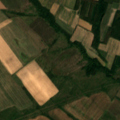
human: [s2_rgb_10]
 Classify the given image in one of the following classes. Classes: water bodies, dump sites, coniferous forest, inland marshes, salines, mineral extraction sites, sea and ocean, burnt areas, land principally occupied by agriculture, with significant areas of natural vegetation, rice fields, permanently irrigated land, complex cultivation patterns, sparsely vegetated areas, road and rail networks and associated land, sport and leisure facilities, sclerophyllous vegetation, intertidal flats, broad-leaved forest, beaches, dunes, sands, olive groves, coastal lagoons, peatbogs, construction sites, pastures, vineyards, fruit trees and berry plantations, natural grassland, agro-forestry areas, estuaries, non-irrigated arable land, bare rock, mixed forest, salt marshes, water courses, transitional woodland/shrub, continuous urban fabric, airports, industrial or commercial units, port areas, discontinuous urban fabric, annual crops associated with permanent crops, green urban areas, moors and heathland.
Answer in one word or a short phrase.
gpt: non-irrigated arable land, pastures, land principally occupied by agriculture, with significant areas of natural vegetation, transitional woodland/shrub